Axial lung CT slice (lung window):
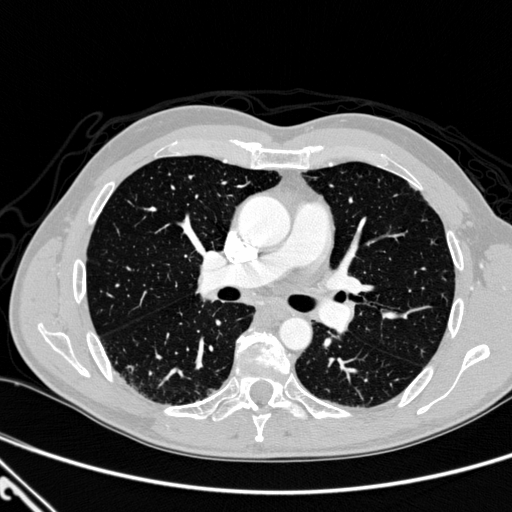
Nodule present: no